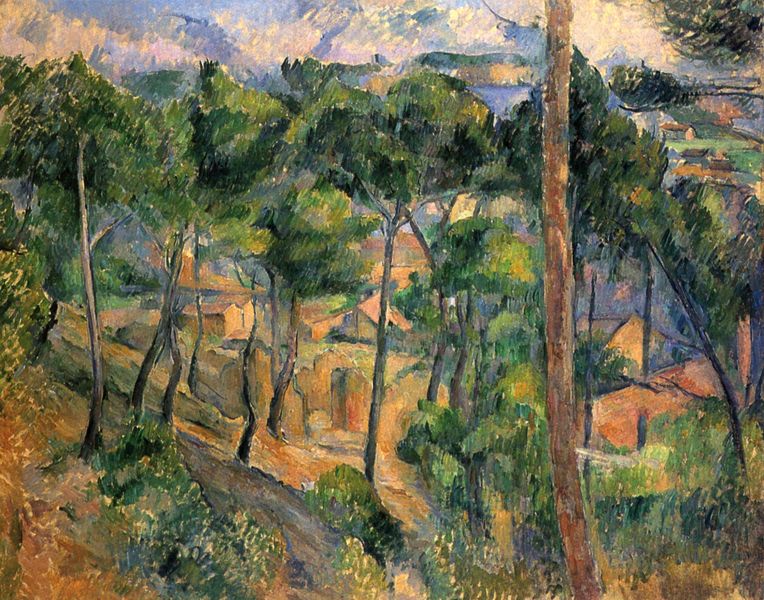
Titel: L'Estaque, Blick durch die Kiefern
Künstler: Paul Cézanne
Standort: New York (New York)
Institution: Collection Reader's Digest
Schlagwörter: baum, berg, blau, blätter, dunkel, felsen, gemälde, hand, himmel, laub, meer, schatten, wasser, weiß, wolken, baumstämme, bäume, cezanne, gelb, grün, impressionismus, kubismus, landschaft, ocker, sand, stadt, äste, ausschnitt, blumen, braun, frankreich, grau, hell, licht, orange, schwarz, dach, eis, gebäude, gras, haus, rot, schnee, weg, wolke, beige, expressionismus, malerei, bild, öl, ast, baumstamm, ebene, ferne, gräser, horizont, häuser, hügel, natur, stamm, strauch, weite, zweige, busch, büsche, gebüsch, hütte, qualm, rauch, sonne, sträucher, krone, tal, wald, garten, japan, ansicht, ort, süden, abhang, abstrakt, berge, berghang, fels, gebirge, hang, dorf, dächer, farbe, formen, linien, steil, hütten, oliv, van gogh, häuse, luft, stämme, baumkrone, baumkronen, hoch, striche, unscharf, gauguin, ortschaft, punkte, bergdorf, provence, anschnitt, expressionistisch, zweig, paul, macke, pinsel, kiefer, hel, kiefern, paul cézanne, pinien, mediterran, zelt, obstgarten, kronen, hauser, weinberg, postimpressionismus, oliven, fauvismus, waöd, mont, ocke, blickwinkel, schatteb, sainte victoire, victoire, baumstam, mont sainmichel, mont saint victoire, wualm, 1915, geölb